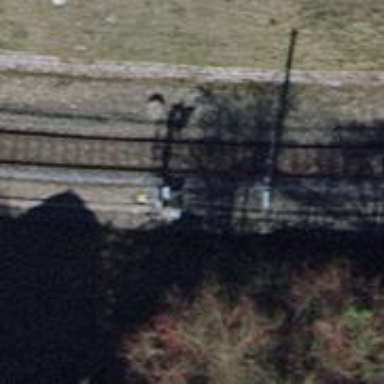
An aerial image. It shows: Railway signal.